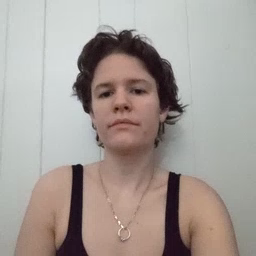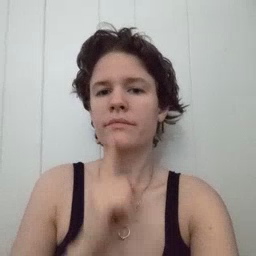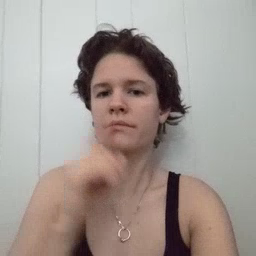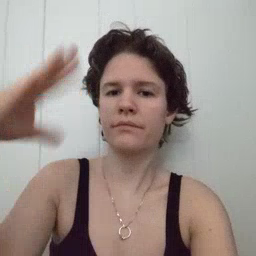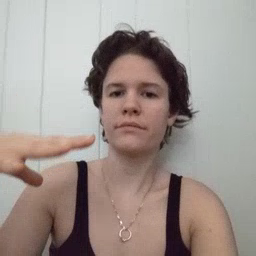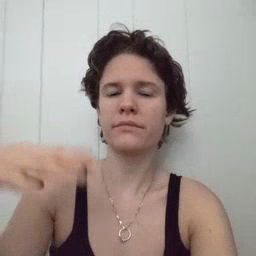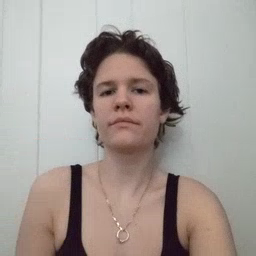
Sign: lamp